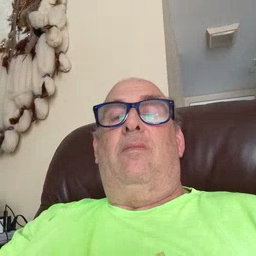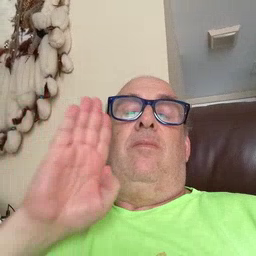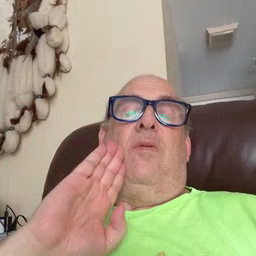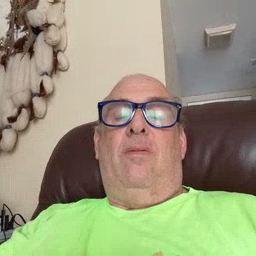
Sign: brown